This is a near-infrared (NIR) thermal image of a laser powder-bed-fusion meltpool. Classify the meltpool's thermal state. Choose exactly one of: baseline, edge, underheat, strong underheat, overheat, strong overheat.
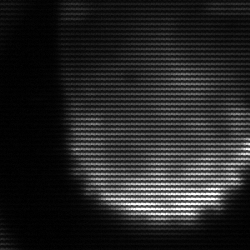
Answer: edge